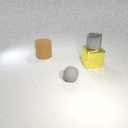
small gray rubber sphere in front of large brown rubber cylinder